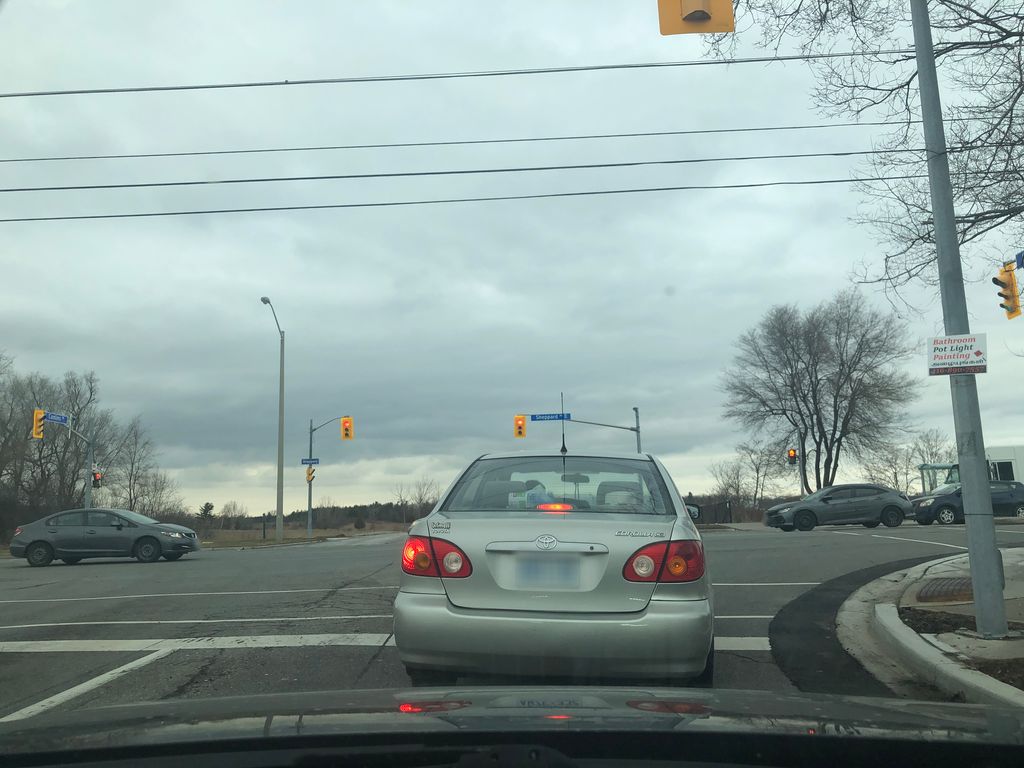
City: toronto